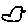
Label: bird